Interaction volume radius: 10 \u00c5
Interaction volume height: 10 \u00c5
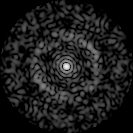
Disorder parameter: 0.8432